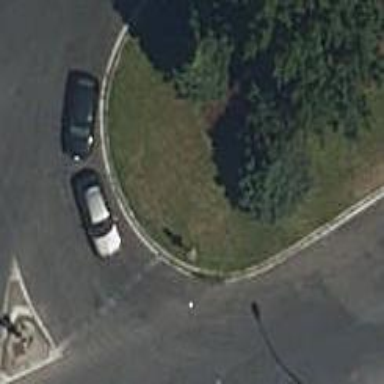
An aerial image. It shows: Public transport stop position.